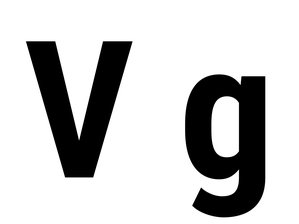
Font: Roboto_Condensed_Bold